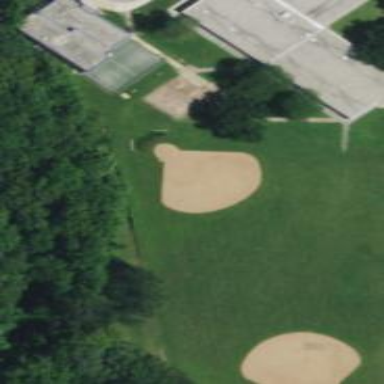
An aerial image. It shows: Baseball pitch for leisure and sports activities.